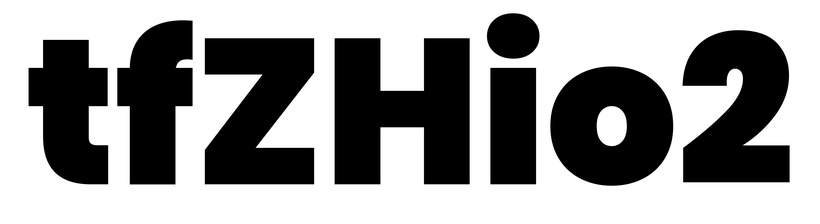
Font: Poppins-Black